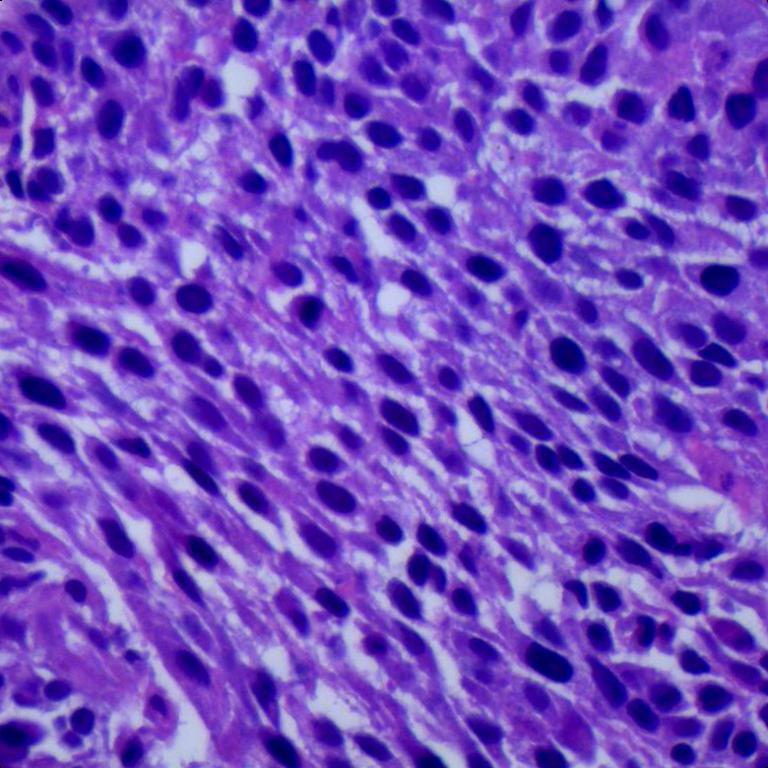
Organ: lung
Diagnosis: squamous carcinomas